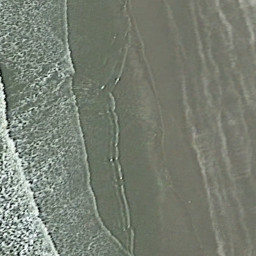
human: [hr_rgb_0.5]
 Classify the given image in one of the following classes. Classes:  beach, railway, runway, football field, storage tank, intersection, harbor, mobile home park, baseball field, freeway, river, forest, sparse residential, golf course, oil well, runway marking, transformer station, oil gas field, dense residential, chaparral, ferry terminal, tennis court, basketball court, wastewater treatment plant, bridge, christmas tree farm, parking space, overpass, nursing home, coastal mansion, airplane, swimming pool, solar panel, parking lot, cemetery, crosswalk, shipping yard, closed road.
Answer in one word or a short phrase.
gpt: beach